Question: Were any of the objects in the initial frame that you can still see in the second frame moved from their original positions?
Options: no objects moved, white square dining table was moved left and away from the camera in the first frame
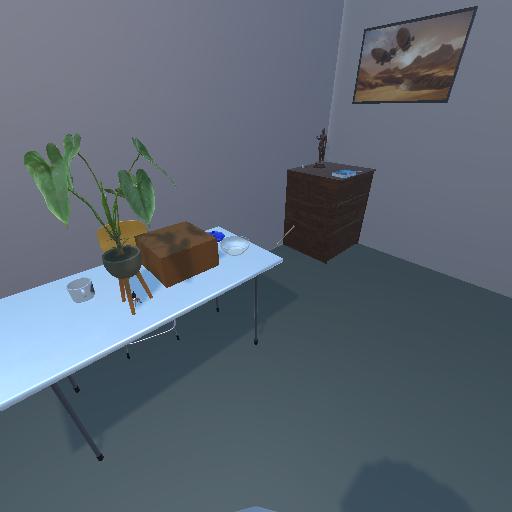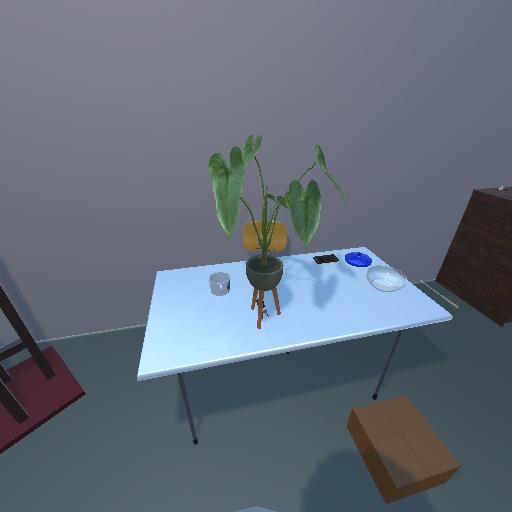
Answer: no objects moved